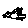
Label: bird